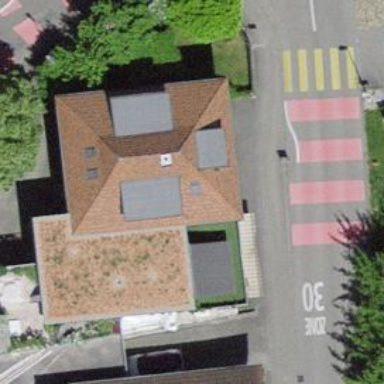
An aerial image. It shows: Residential building with pyramidal roof shape.